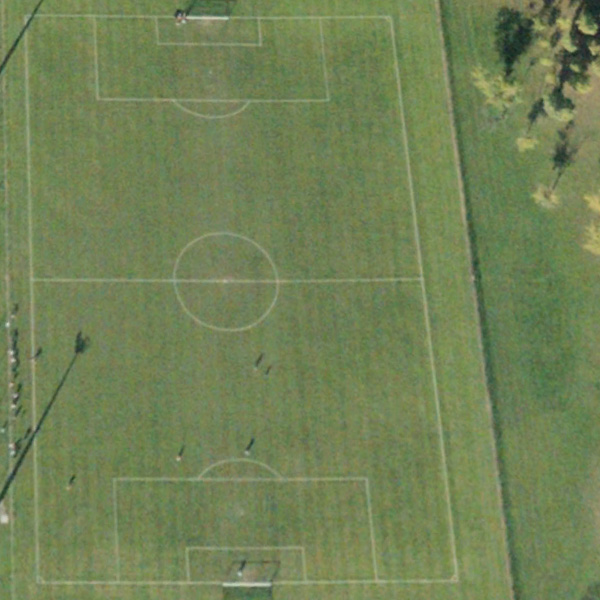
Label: Playground